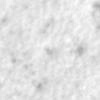
Label: no_change